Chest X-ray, AP view. Patient: 54 years old, sex F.
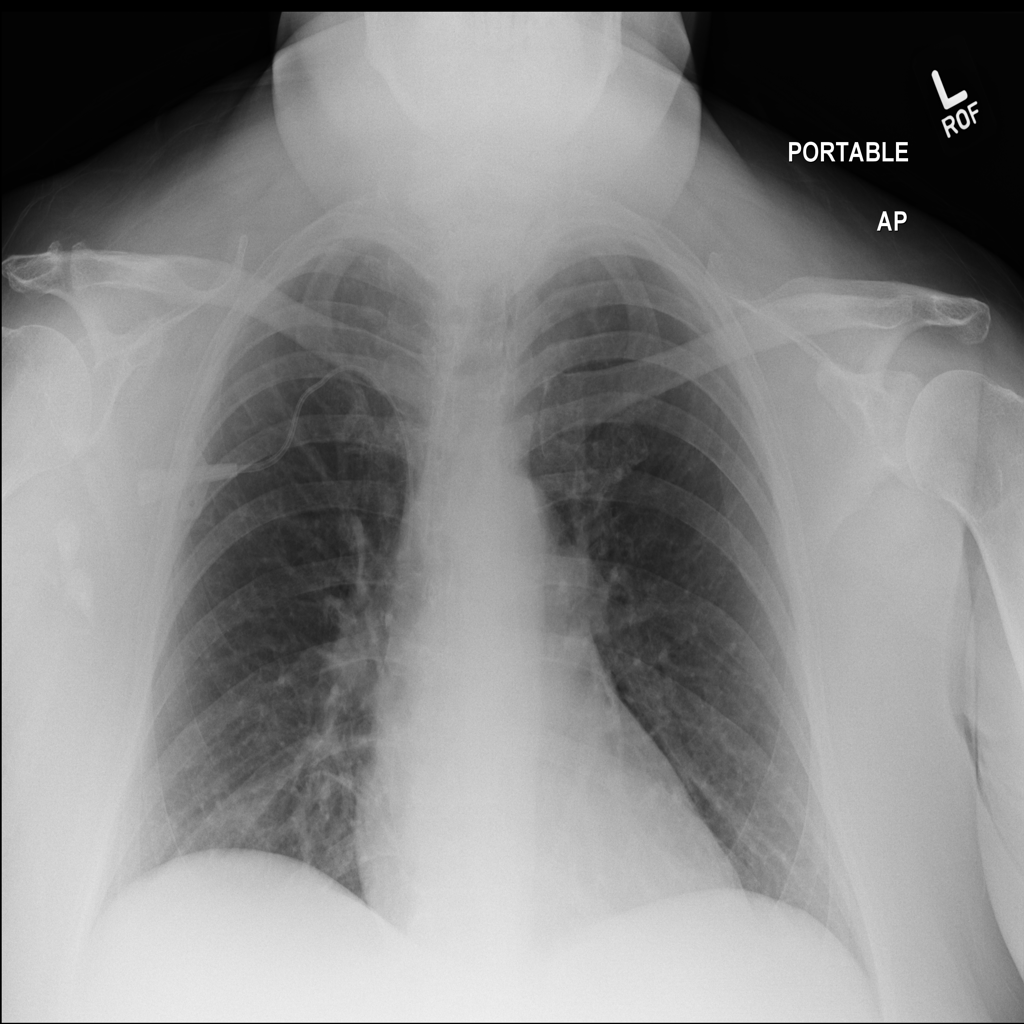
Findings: No Finding